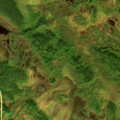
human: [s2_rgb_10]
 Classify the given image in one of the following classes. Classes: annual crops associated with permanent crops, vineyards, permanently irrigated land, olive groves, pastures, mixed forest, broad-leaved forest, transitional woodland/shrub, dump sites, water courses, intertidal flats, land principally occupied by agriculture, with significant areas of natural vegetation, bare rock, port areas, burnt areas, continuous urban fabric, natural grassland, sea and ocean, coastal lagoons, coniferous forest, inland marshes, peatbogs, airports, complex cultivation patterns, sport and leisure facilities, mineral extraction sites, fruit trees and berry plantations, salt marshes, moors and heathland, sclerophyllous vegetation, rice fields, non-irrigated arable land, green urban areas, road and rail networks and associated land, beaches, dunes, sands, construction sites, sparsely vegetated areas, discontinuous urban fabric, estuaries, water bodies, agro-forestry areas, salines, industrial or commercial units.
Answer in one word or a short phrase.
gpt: coniferous forest, transitional woodland/shrub, peatbogs